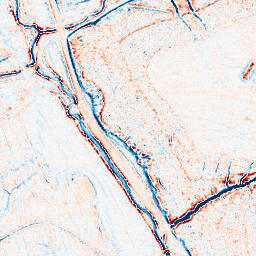
Category: edge_preserving
Decomposition family: anisotropic_diffusion
Decomposition parameters: iterations: 10
kappa: 10
gamma: 0.15
Upsampling method: sinc_hamming
Upsampling parameters: scale: 4
kernel_size: 8
Upsampling scale: 4